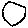
Label: circle